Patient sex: M
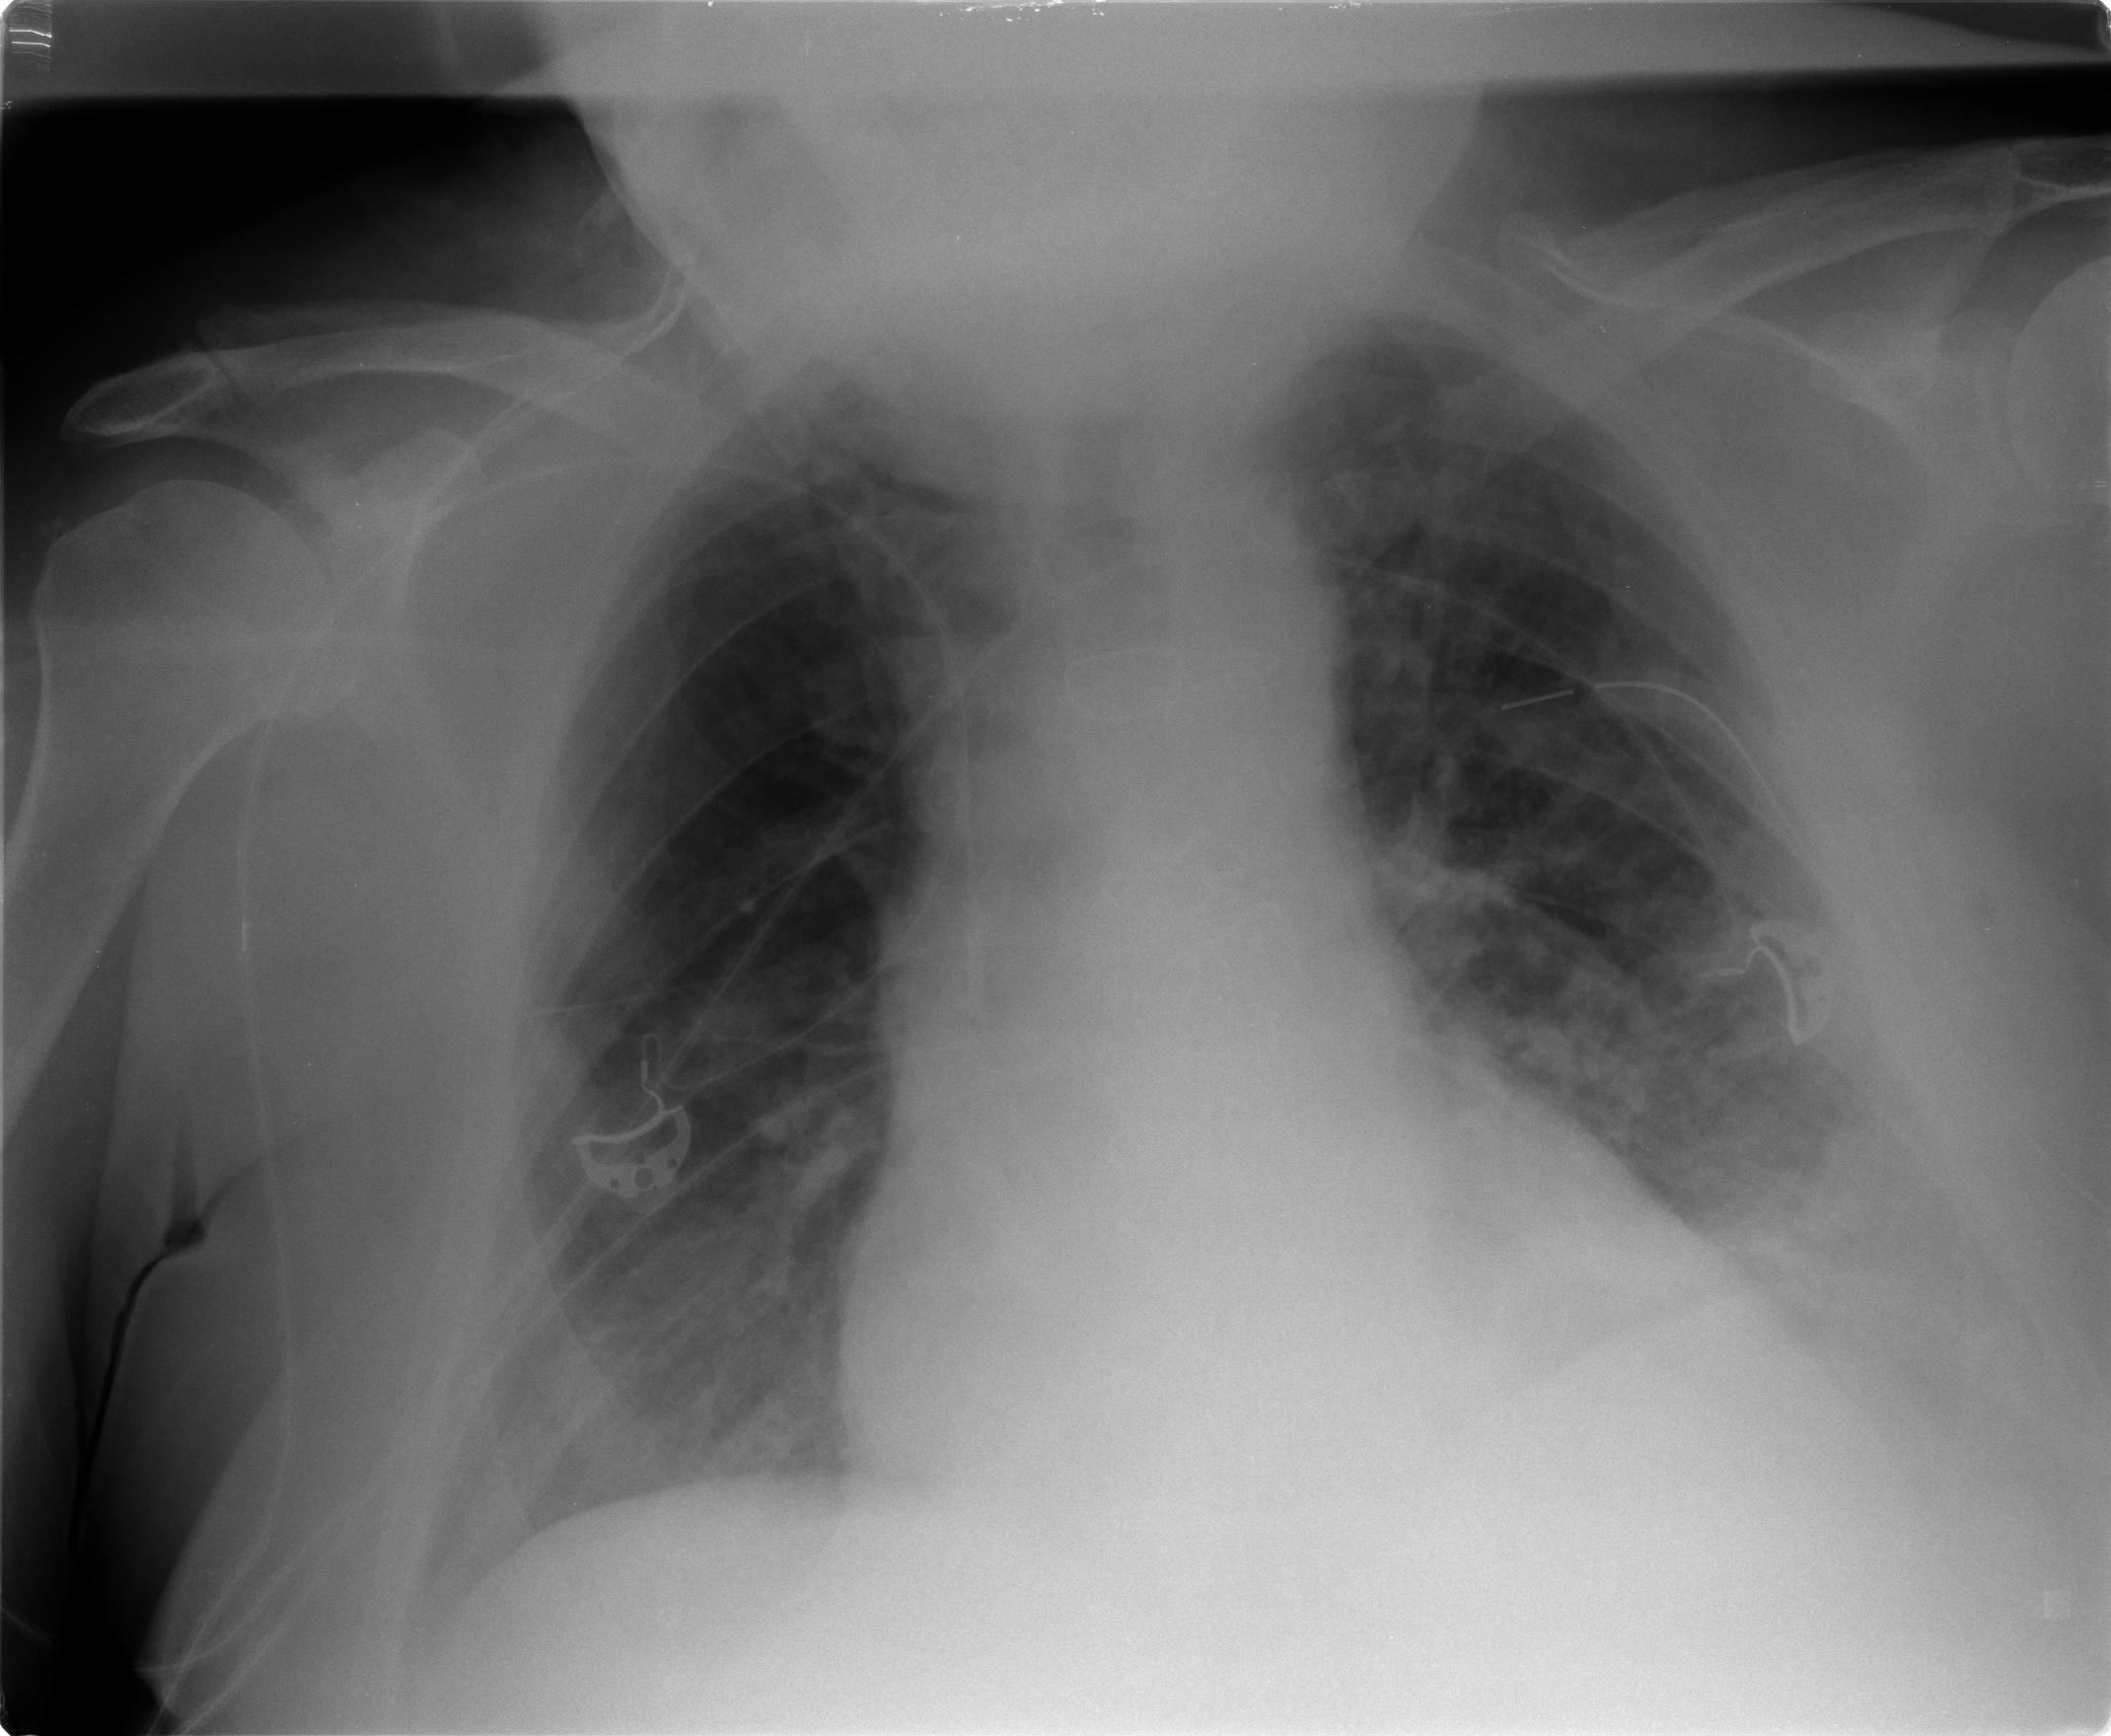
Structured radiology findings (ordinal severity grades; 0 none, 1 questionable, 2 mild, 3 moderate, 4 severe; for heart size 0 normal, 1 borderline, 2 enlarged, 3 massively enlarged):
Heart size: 2
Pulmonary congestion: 2
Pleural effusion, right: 0
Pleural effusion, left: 2
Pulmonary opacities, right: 0
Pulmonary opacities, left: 1
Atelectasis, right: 2
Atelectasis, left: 2